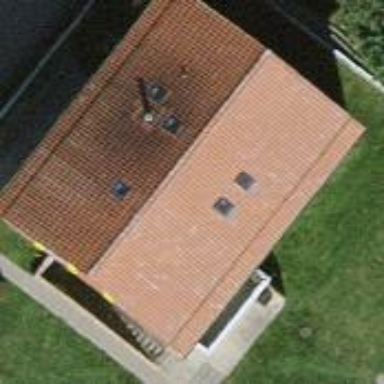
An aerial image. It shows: Detached building.